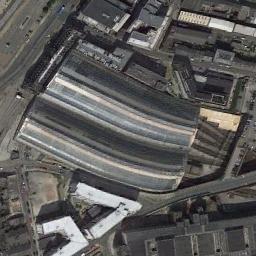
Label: railway_station